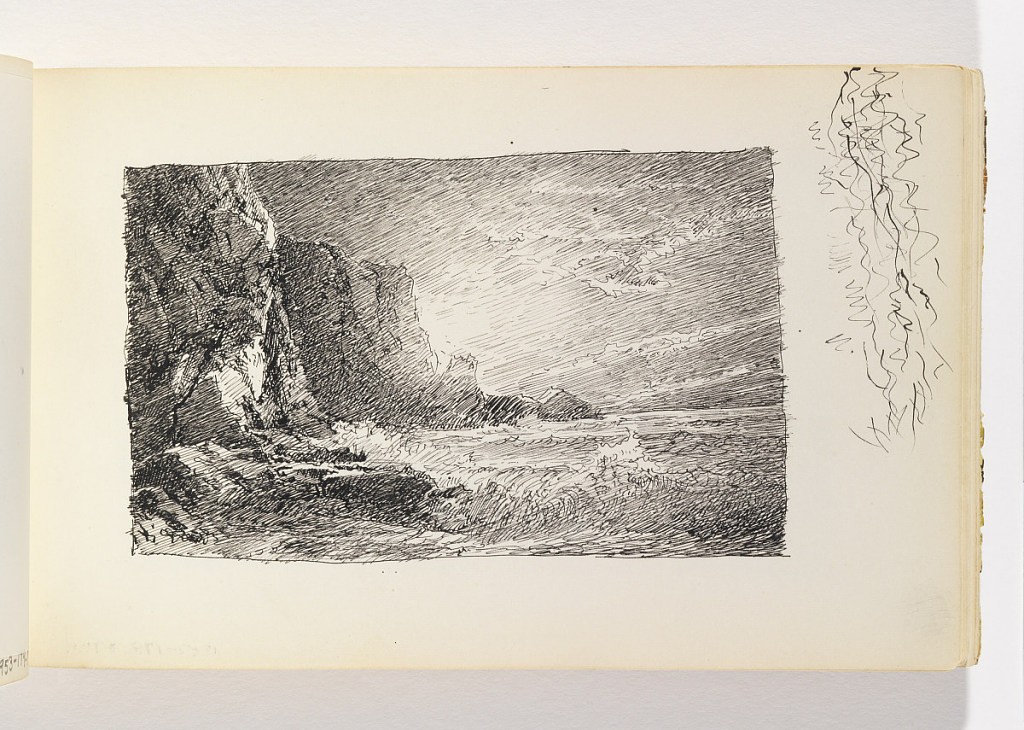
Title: Study of Cliffs and Ocean with Dramatic Light
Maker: William Trost Richards, American, 1833–1905
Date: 1890–1900
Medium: Pen and black ink on off-white wove paper
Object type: Sketchbook folio
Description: Large wave crashing against rocks in left foreground. Large, dark cliffs behind, at left, in two sections. Bright light shining out from behind second cliff.